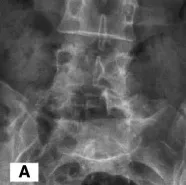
Typical images of Case 2. An anteroposterior plain radiograph revealed the obscure boundary of the L5 left pedicle (A).
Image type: radiology (x_ray)